Question: I had to change minor code of webservice which is live at AWS EB in Seoul region.
I tried to access EC2 instance of the EB environment using ssh but I can't not find any code!
my terminal screen shot after I connect to the instance:

I'm curious where are the codes and while I connect to the instance, the service was well running.
p.s. it's a Express project with MongoDB connected
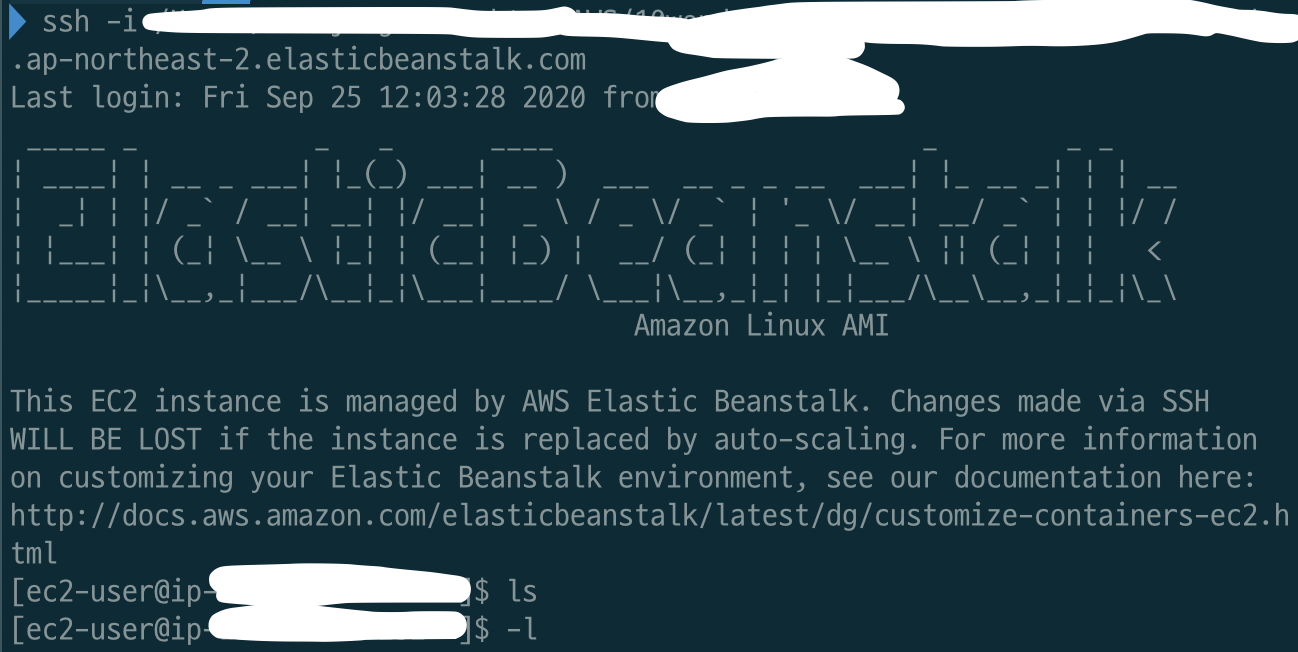
Answer: Your currently running application code will be stored in:
'''
/var/app/current
'''
But its better to actually fix your code at the source and redeploy your application bundle if possible.